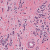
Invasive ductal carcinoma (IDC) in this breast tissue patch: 1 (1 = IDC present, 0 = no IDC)